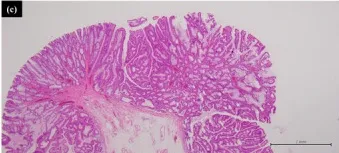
Specimen and histopathological findings. (c) There was no lymphovascular invasion in the high magnification.
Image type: pathology (h&e)